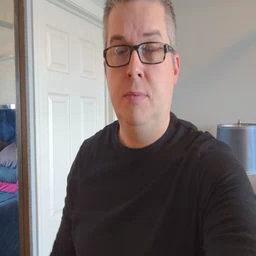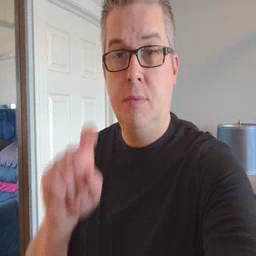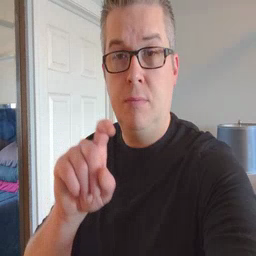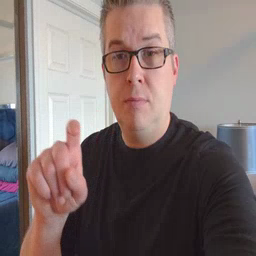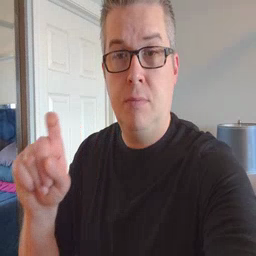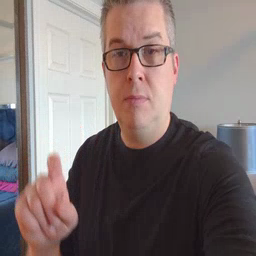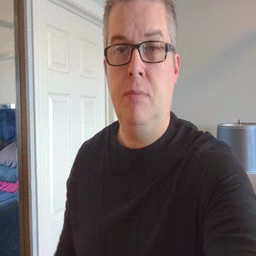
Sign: closet